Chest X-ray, PA view. Patient: 6 years old, sex F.
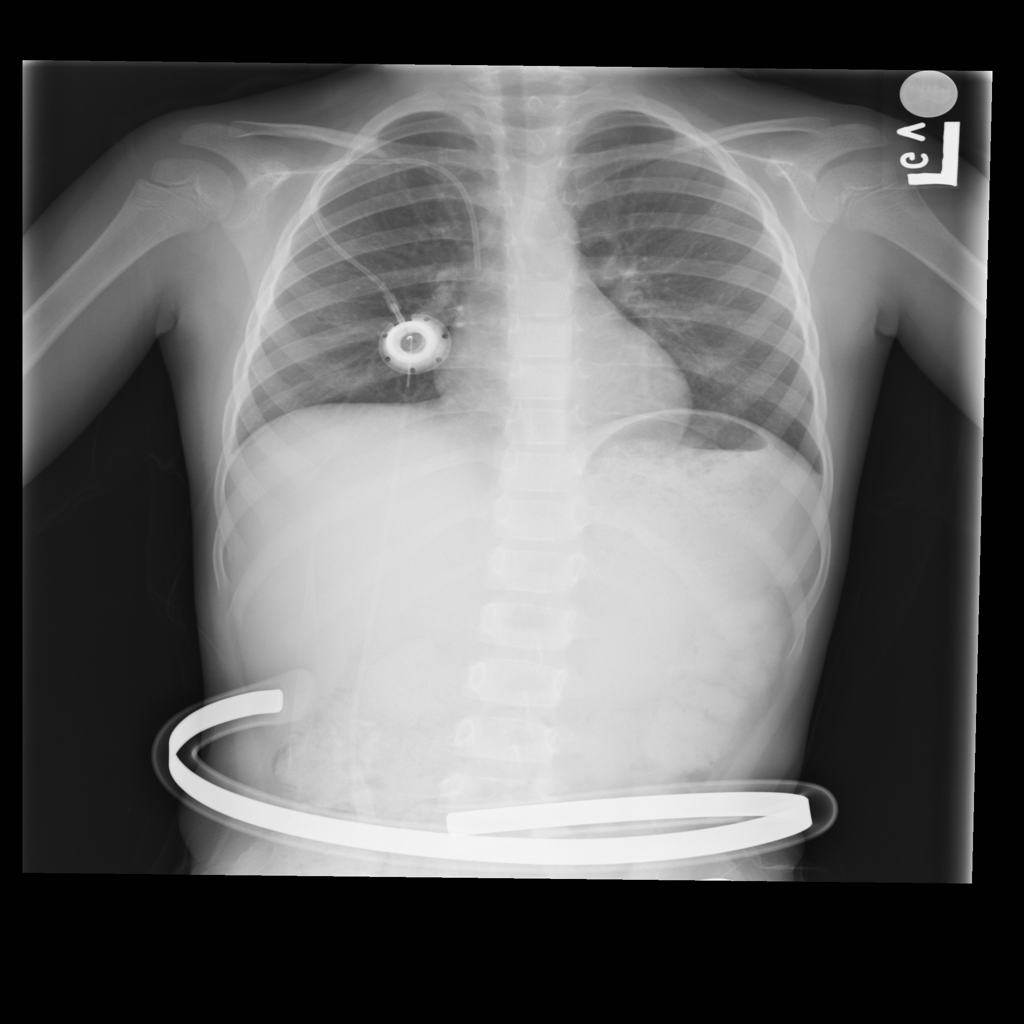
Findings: No Finding